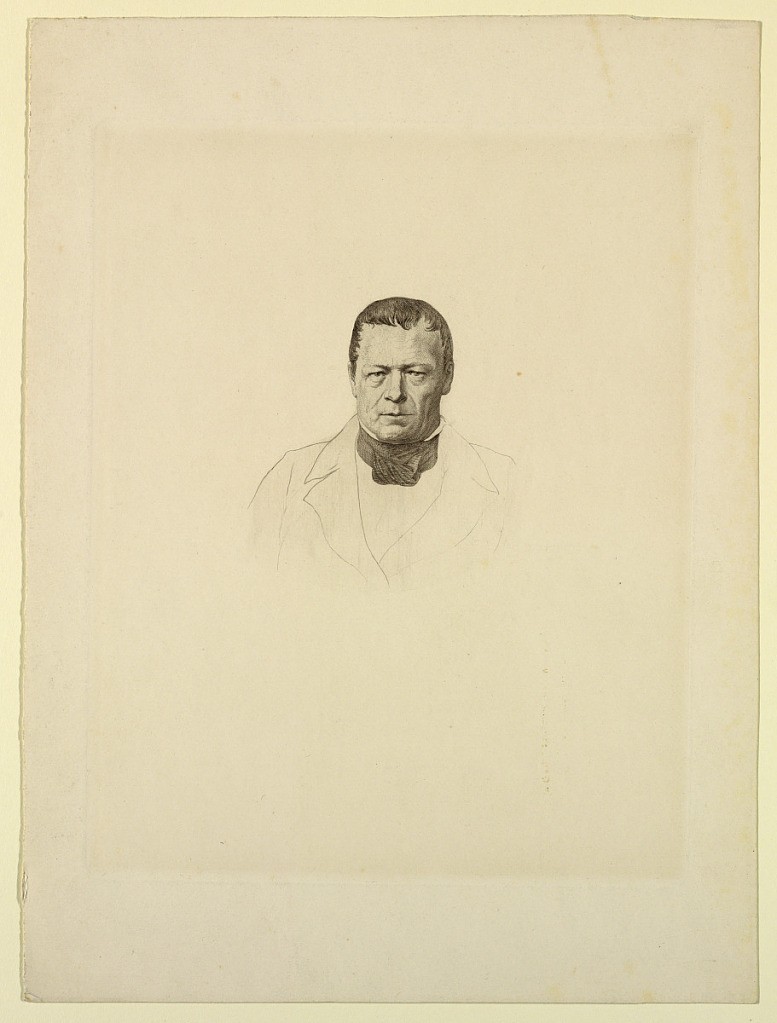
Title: Portrait of an Unknown Man
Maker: Julius Caesar Thaeter, German, 1804 - 1870
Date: ca. 1840–1850
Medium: Steel engraving on paper
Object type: Print
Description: Bust portrait of a middle-aged man, seen frontally, wearing a dark stock. His coat is shown in outline only.